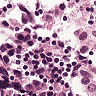
Metastatic tissue present: yes